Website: home-depot
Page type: delivery-shipping
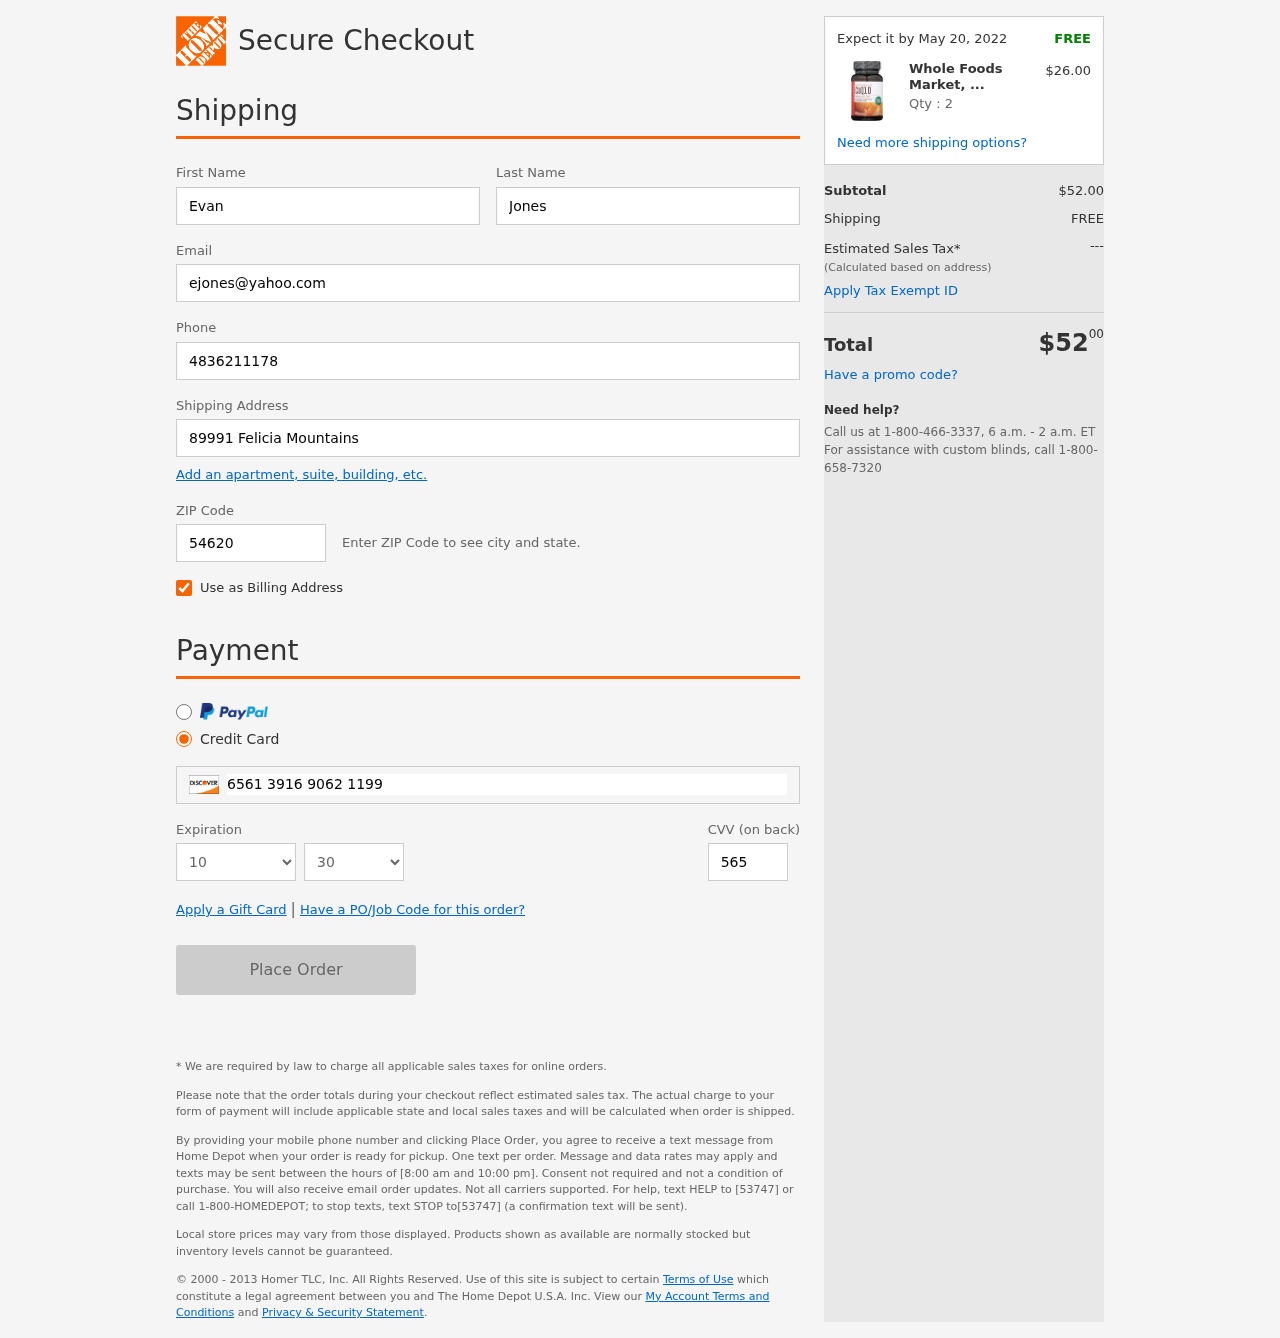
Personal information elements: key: PII_CARD_CVV
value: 565
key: PII_CARD_EXPIRY_MONTH
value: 10
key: PII_CARD_EXPIRY_YEAR
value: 30
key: PII_CARD_NUMBER
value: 6561 3916 9062 1199
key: PII_EMAIL
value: ejones@yahoo.com
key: PII_FIRSTNAME
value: Evan
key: PII_LASTNAME
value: Jones
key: PII_PHONE
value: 4836211178
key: PII_POSTCODE
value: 54620
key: PII_STREET
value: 89991 Felicia Mountains
Product elements: key: PRODUCT1_NAME
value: Whole Foods Market, CoQ10 100mg, 60 ct
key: PRODUCT1_PRICE
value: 26
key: PRODUCT1_QUANTITY
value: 2
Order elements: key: ORDER_DELIVERY_DATE
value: Expect it by May 20, 2022
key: ORDER_SUBTOTAL
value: $52.00
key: ORDER_SHIPPING_COST
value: FREE
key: ORDER_TOTAL
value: $5200